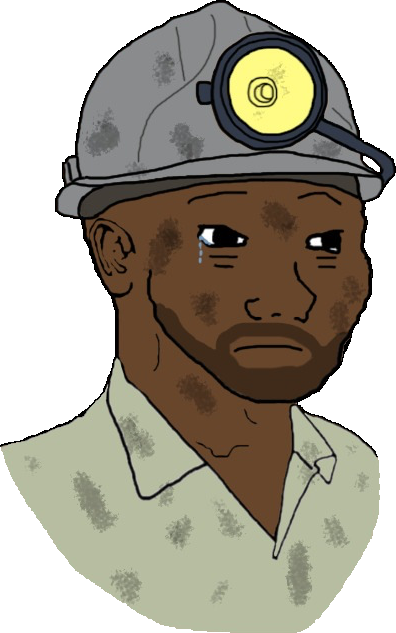
Label: 5_Blackjak